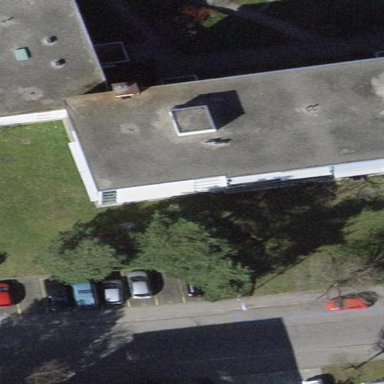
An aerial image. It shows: Flat-roofed apartment building.